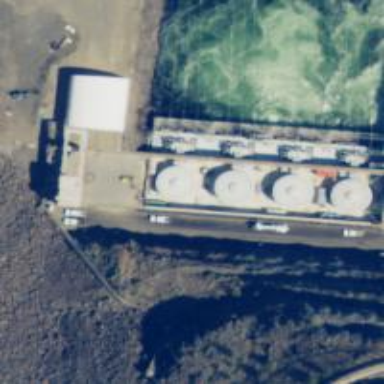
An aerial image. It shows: Hydro power generator using water-storage method.